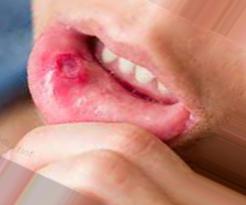
Condition: Mouth Ulcer